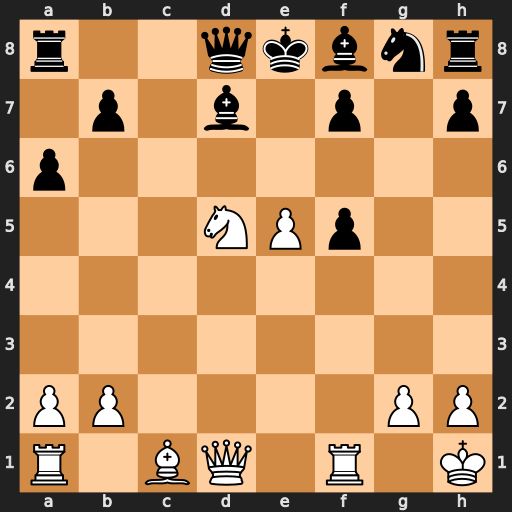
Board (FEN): r2qkbnr/1p1b1p1p/p7/3NPp2/8/8/PP4PP/R1BQ1R1K
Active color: w
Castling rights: kq
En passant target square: -
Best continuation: Bg5 Qxg5 Nc7+